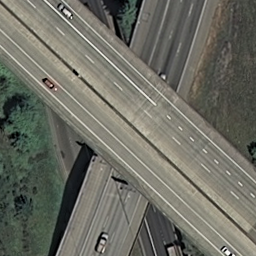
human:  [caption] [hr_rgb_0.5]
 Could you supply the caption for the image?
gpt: An overpass go across the narrow roads diagonally with some plants surounded the roads .

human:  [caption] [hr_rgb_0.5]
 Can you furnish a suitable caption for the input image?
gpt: An overpass go across the roads diagonally .

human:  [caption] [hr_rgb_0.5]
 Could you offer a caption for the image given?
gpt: A multilevel overpass cross the roads diagonally with some cars on the roads .

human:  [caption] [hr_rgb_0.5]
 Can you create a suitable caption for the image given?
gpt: A complicated overpass cross the roads diagonally with some cars on the roads .

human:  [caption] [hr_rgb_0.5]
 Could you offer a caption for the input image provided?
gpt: A multilevel overpass go across the roads with some cars on the roads .